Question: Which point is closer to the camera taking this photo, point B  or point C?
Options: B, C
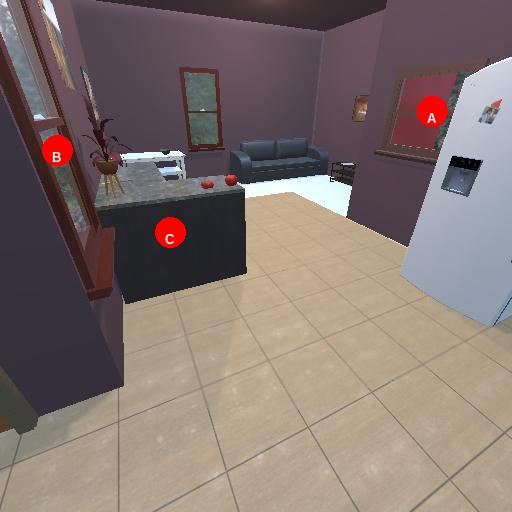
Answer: B